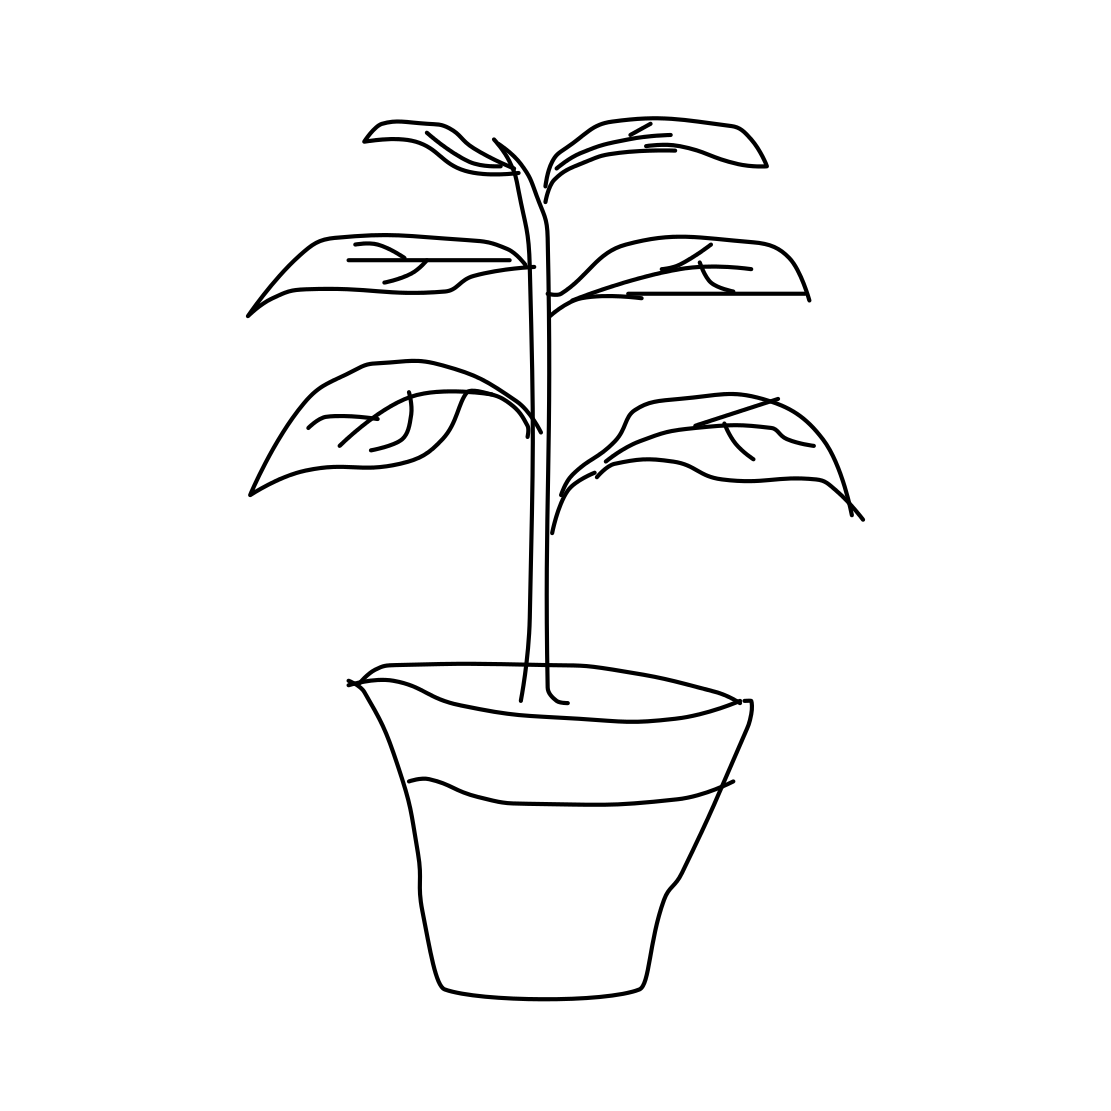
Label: potted plant